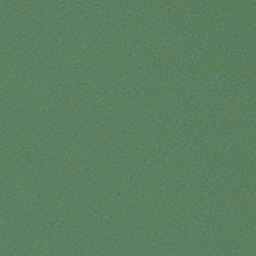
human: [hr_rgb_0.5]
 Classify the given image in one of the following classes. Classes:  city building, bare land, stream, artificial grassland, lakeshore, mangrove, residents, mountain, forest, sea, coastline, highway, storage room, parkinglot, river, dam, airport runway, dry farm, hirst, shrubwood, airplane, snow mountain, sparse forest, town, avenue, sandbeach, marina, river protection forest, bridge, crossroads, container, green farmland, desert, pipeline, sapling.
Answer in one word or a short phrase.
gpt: sea